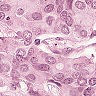
Metastatic tissue present: yes